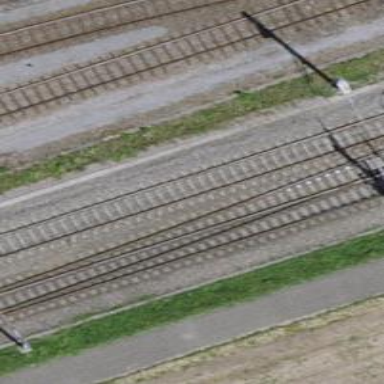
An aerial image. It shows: Siding railway track with electrified contact line.